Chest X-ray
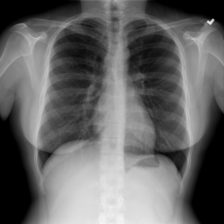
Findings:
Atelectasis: negative
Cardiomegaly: negative
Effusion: negative
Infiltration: negative
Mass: negative
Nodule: negative
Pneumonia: negative
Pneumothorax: negative
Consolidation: negative
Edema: negative
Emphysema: negative
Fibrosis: negative
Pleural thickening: negative
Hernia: negative